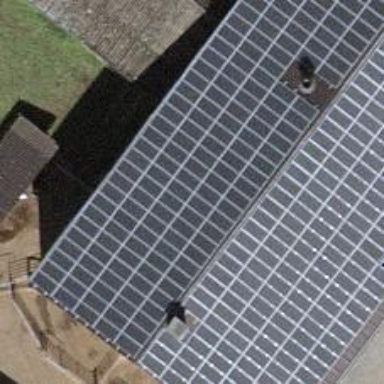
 consisting of solar photovoltaic panels."